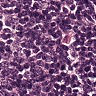
Metastatic tissue present: no